Field crop: tomato
Growth stage: 1
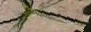
Species: cyperus